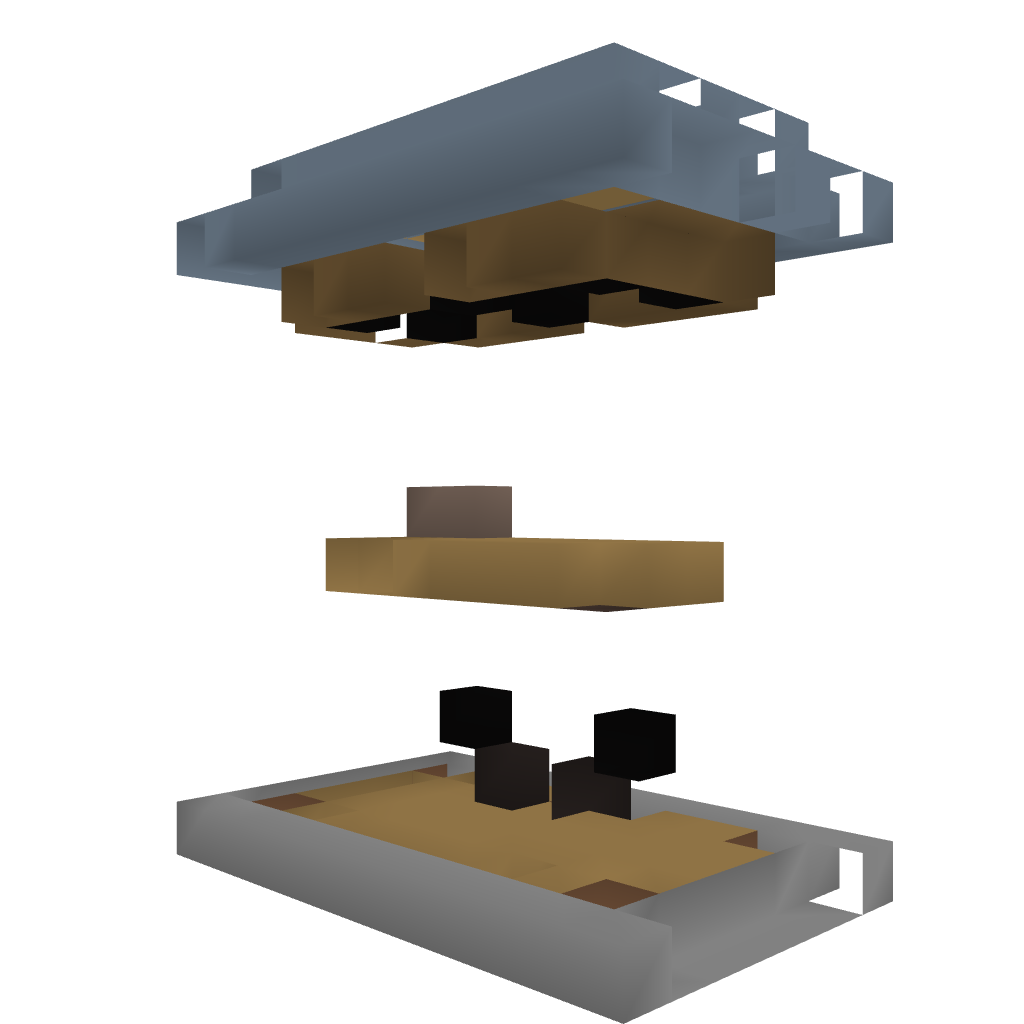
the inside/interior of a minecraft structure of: CrafterHouse